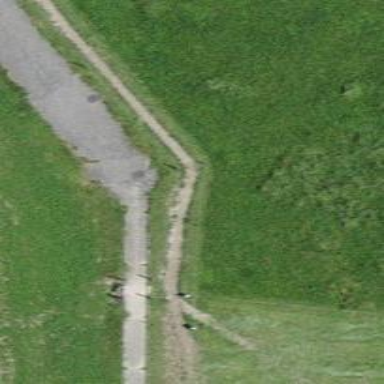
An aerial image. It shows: Concrete footway.